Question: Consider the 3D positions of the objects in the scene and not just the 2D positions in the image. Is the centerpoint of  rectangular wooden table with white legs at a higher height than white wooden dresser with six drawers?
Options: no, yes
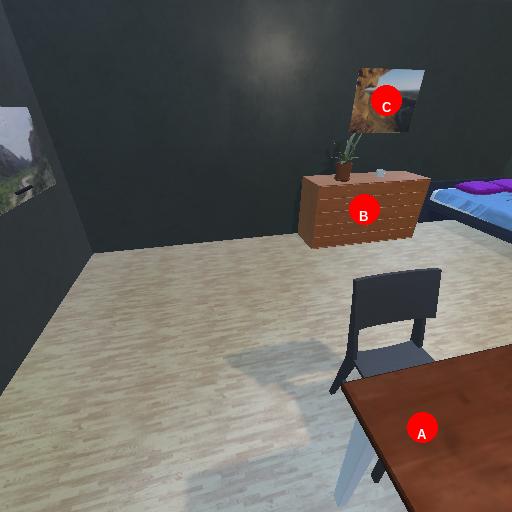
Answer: no